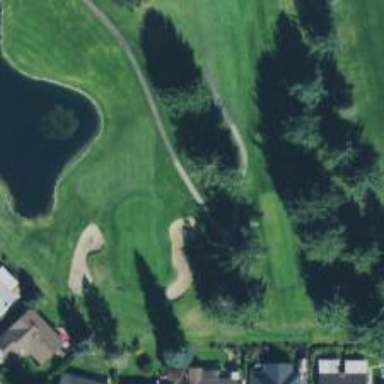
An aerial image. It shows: Path used for both walking and golf.